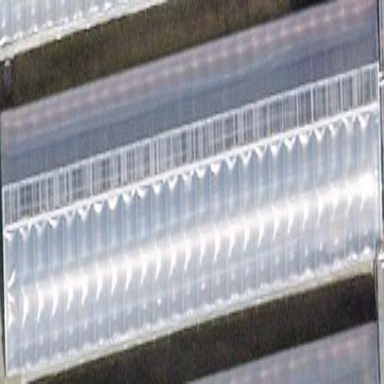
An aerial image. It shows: Greenhouse used for horticulture.